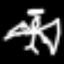
Label: angel